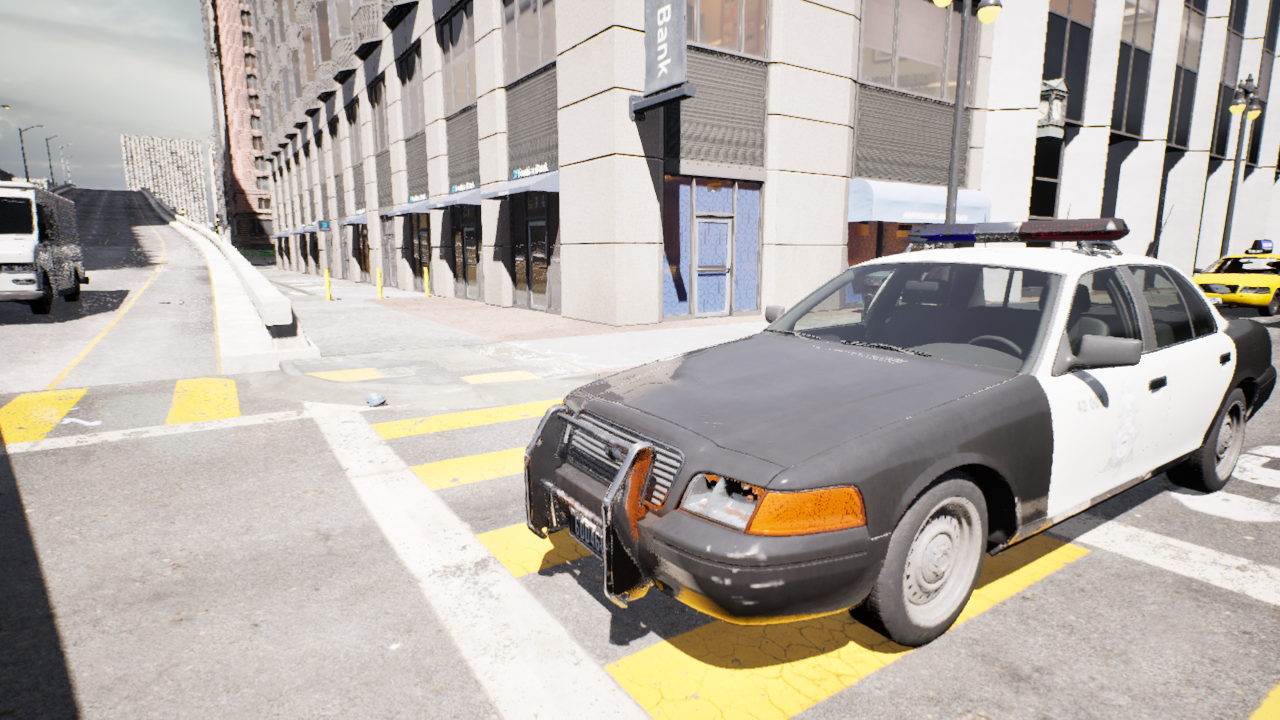
Venue: residential
Lighting: clear day
Vehicle rig: sedan